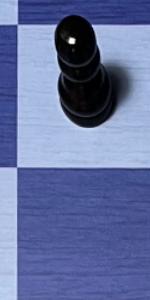
Label: Empty